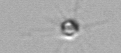
Label: Calciopappus